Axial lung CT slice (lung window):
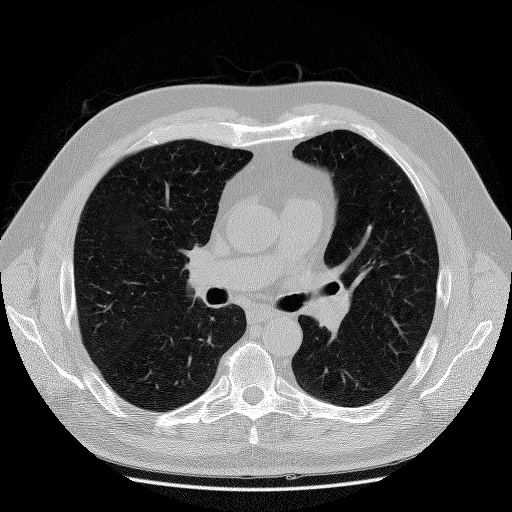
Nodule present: no